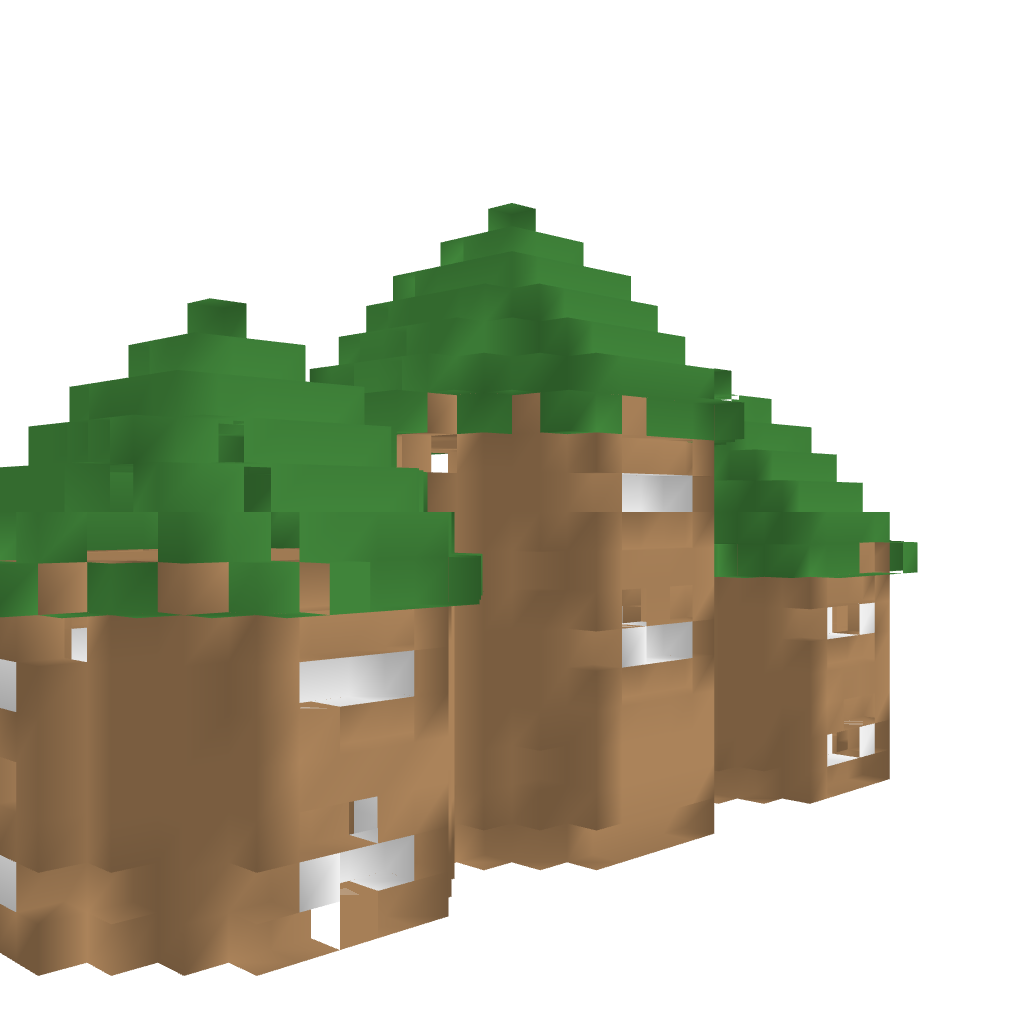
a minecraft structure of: A Treehouse very high quality